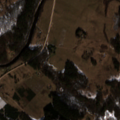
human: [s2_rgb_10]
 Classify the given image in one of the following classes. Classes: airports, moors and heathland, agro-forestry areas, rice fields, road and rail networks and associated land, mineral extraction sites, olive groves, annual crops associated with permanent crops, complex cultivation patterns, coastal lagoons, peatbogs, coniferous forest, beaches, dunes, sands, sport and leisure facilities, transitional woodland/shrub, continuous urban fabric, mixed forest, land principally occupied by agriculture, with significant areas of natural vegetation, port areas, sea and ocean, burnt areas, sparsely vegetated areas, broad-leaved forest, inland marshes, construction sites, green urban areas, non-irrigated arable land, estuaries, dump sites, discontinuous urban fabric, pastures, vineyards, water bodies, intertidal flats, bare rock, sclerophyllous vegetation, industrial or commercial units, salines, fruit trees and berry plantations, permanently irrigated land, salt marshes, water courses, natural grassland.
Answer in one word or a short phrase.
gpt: non-irrigated arable land, complex cultivation patterns, broad-leaved forest, mixed forest, transitional woodland/shrub